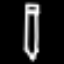
Label: pencil